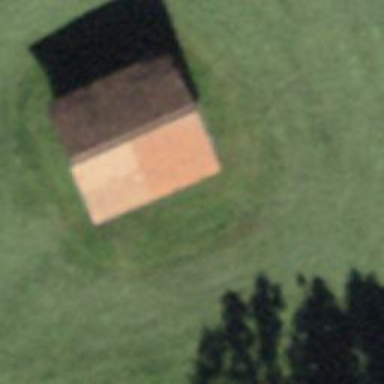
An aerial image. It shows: Barn.